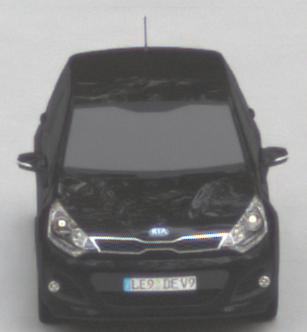
Make: KIA
Model: Rio 1.2
Detailed model: Rio (UB)
Model produced from: 2011/09
Model produced until: 2015/01
Doors: 3
Color: black
Road condition: dry road
Daytime: morning or afternoon
Contrast: low contrast